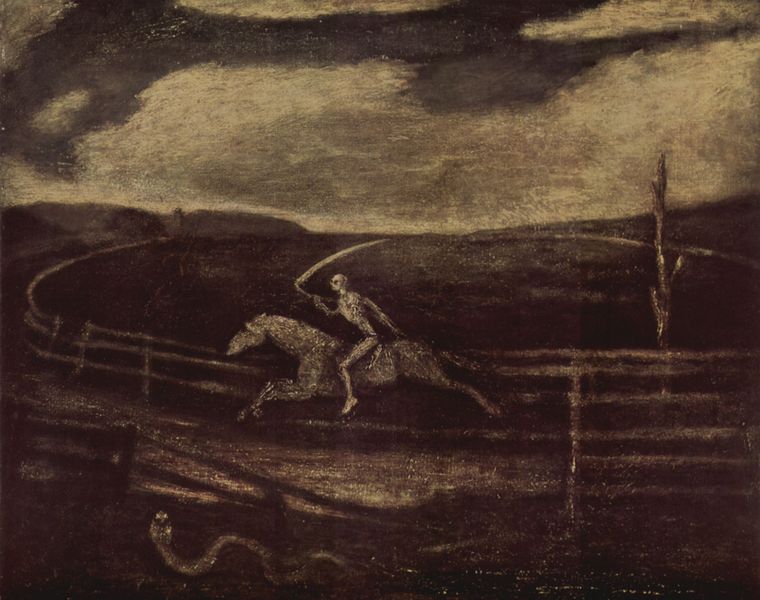
Titel: Die Rennbahn oder der Tod auf einem fahlen Pferd
Künstler: Albert Pinkham Ryder
Standort: Cleveland (Ohio)
Institution: The Cleveland Museum of Art
Schlagwörter: baum, berg, blau, dunkel, himmel, mann, nackt, schatten, wasser, weiß, wolken, fluss, landschaft, äste, bewegung, braun, grau, licht, nacht, schwarz, skizze, strasse, zeichnung, weg, wiese, wolke, zaun, symbolismus, augen, bibel, tod, tot, öl, ast, baumstamm, ebene, horizont, hügel, weide, gatter, kreis, pferd, reiter, rund, hufe, reiten, ritt, schnell, schweif, düster, berge, gebirge, kahl, zäune, rand, angst, sturm, runde, finster, goya, gestalt, flucht, vanitas, vergänglichkeit, offen, links, sichel, gefahr, säbel, rennen, bedrohlich, peitsche, schlange, degen, allegorie, schimmel, skelett, sterben, apokalypse, teufel, verfolgung, schlängeln, umzäunung, gestreckt, satan, sense, wegesrand, galopp, matsch, sege, rennbahn, metapher, eile, duster, unheil, sensenmann, apokalyptischer reiter, parkur, apokalyptische, kalavera, straßez, todbringer, galloppierend, der sensenmann auf dem pferd